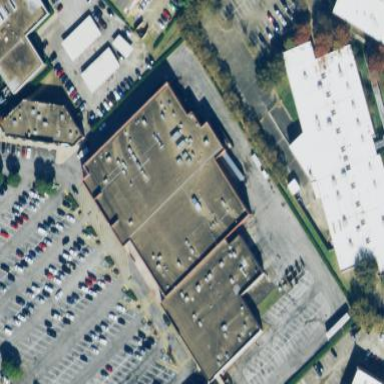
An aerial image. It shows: Part of building.